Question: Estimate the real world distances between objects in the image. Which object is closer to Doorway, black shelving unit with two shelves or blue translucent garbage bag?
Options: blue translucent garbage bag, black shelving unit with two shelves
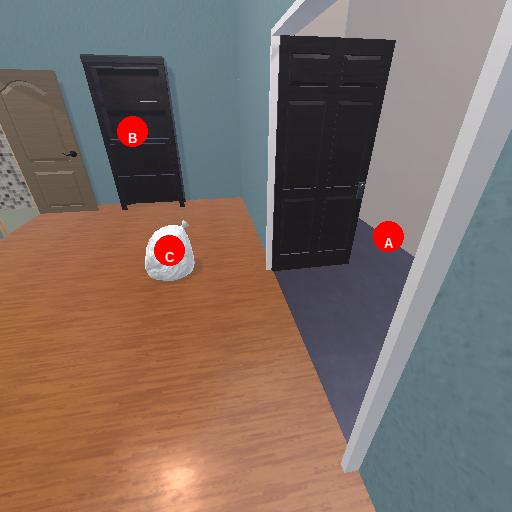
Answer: blue translucent garbage bag